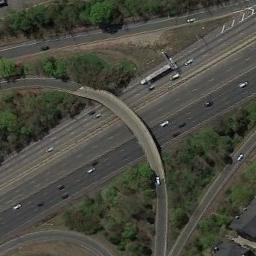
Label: overpass